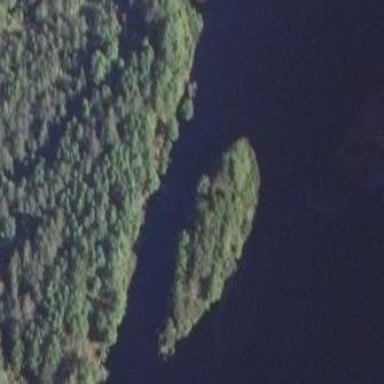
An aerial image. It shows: Islet surrounded by woodland.